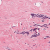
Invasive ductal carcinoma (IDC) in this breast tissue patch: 1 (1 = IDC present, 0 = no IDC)